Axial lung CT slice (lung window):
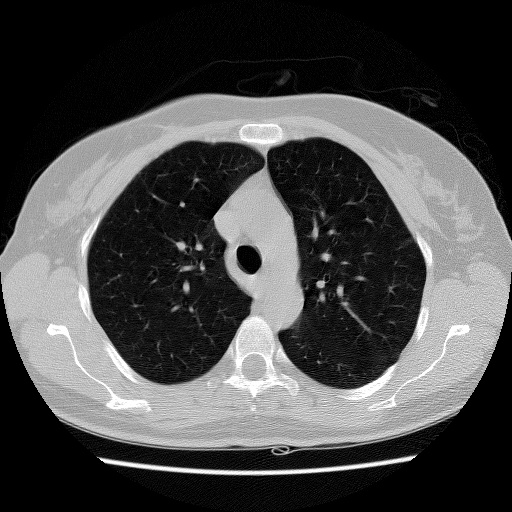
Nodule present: no